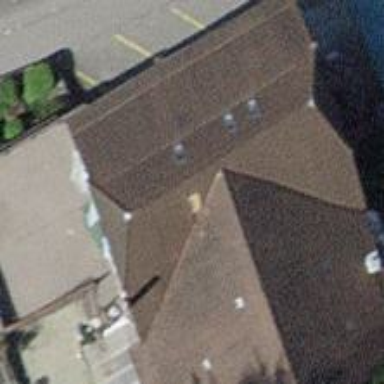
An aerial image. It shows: Restaurant.